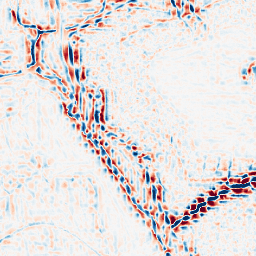
Category: wavelet
Decomposition family: wavelet_reverse_biorthogonal
Decomposition parameters: wavelet: rbio2.4
level: 3
Upsampling method: linear_exact
Upsampling parameters: scale: 4
Upsampling scale: 4